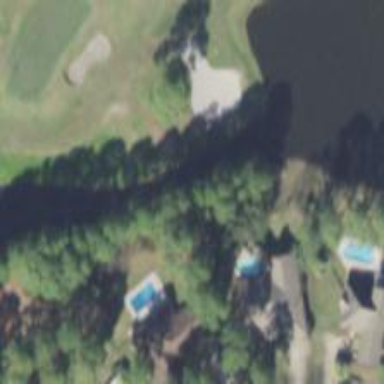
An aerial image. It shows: Picturesque scene of golf course with lateral water hazard.